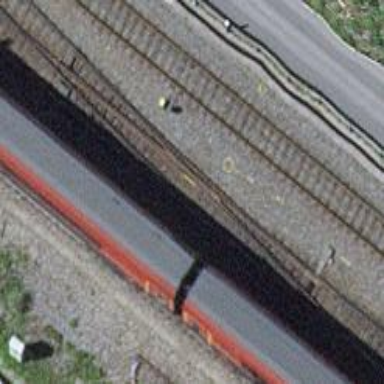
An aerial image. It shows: Railway with electrified contact lines.